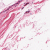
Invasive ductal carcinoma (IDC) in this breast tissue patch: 0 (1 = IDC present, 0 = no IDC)